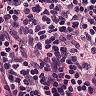
Metastatic tissue present: no